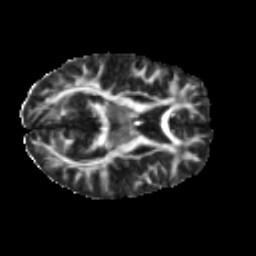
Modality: FA
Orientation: axial
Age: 27
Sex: female
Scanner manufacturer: ge
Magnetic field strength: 3 T
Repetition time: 7.8 s
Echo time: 0.0606 s